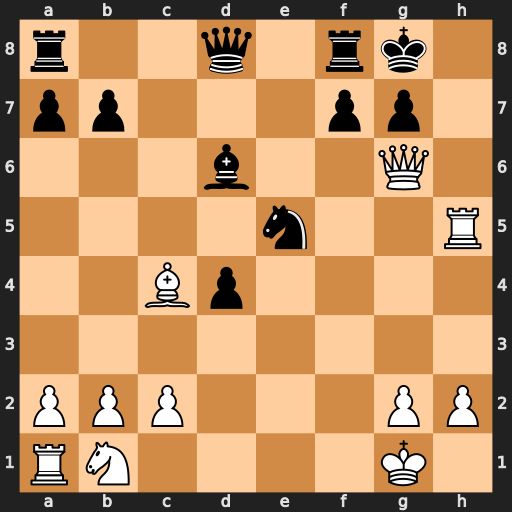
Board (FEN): r2q1rk1/pp3pp1/3b2Q1/4n2R/2Bp4/8/PPP3PP/RN4K1
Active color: w
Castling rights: -
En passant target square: -
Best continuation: Qh7#